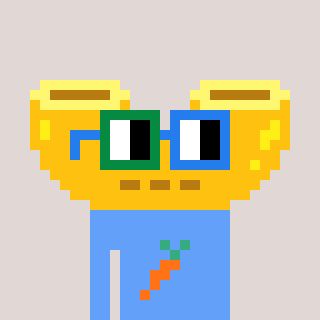
a pixel art character with square green and blue glasses, a macaroni-shaped head and a blue-colored body on a warm background